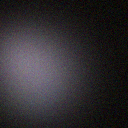
Screen state: off